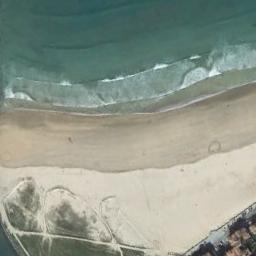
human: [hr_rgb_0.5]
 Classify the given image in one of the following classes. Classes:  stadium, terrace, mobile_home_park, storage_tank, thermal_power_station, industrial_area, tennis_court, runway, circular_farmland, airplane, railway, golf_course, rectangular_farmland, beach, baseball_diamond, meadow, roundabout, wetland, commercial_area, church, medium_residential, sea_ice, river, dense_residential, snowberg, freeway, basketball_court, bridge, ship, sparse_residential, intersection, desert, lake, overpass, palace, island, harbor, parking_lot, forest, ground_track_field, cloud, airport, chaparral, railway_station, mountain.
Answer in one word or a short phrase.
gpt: beach